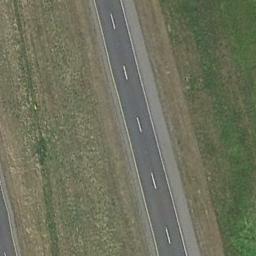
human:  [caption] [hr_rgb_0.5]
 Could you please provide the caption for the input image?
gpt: The freeway goes through the grass .

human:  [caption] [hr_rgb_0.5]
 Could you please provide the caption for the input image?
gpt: There are many houses on both sides of the highway .

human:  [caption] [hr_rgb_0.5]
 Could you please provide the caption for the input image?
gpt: A straight freeway goes through the wasteland .

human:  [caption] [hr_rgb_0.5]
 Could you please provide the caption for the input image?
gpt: Large green lawns around the freeway .

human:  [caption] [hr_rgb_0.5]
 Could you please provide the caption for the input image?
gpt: There are yellow and green lawns along the freeway .